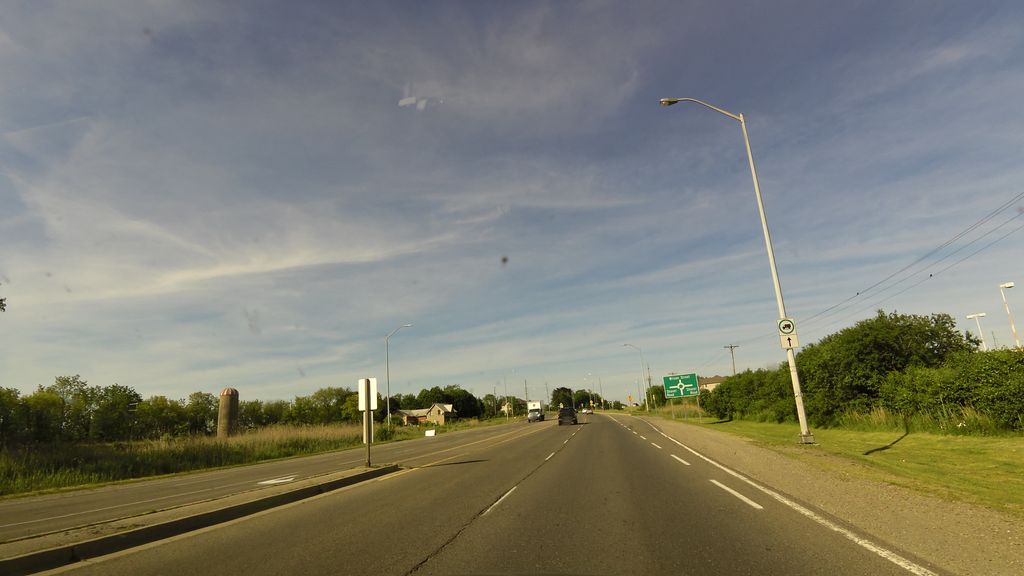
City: hamilton